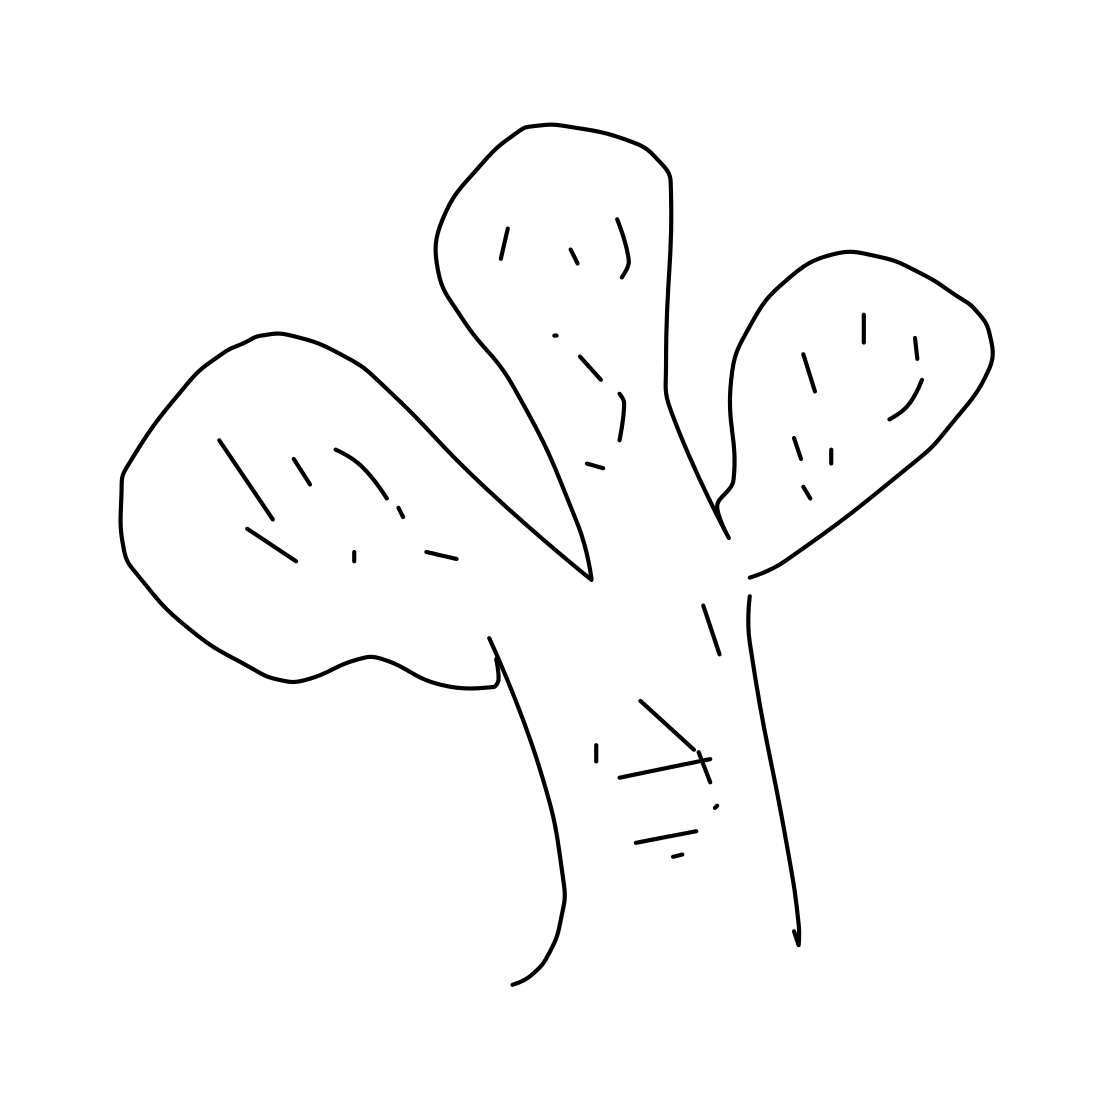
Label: cactus